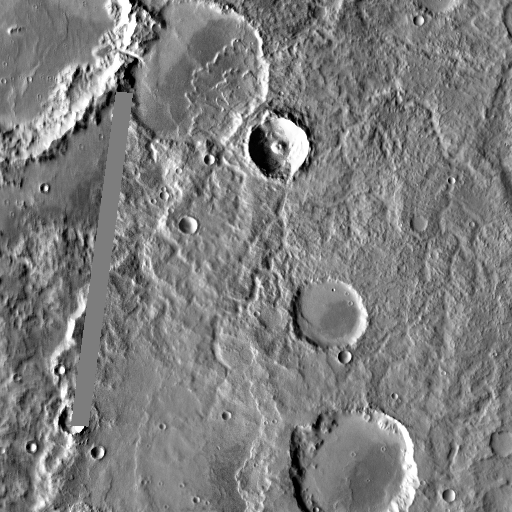
Crater classes present: Background, Other, Buried